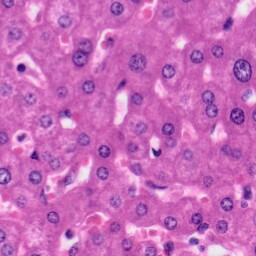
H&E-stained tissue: Liver